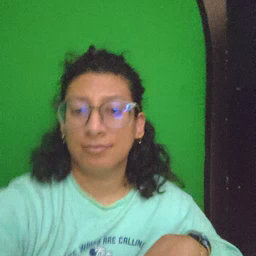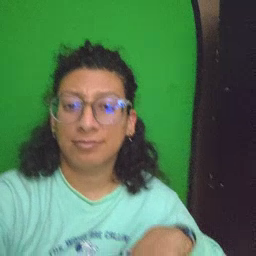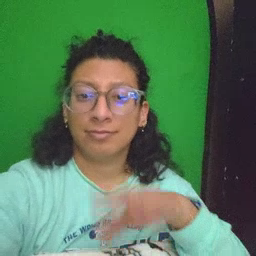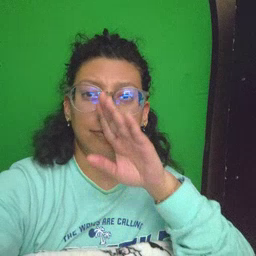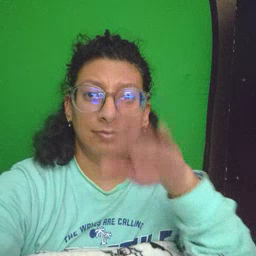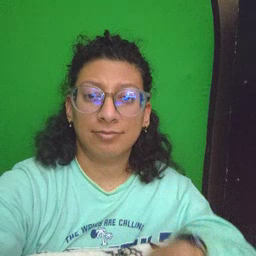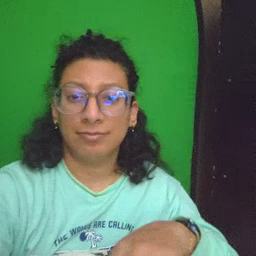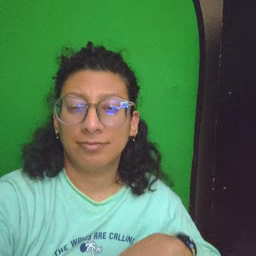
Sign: elephant